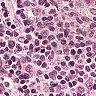
Metastatic tissue present: no